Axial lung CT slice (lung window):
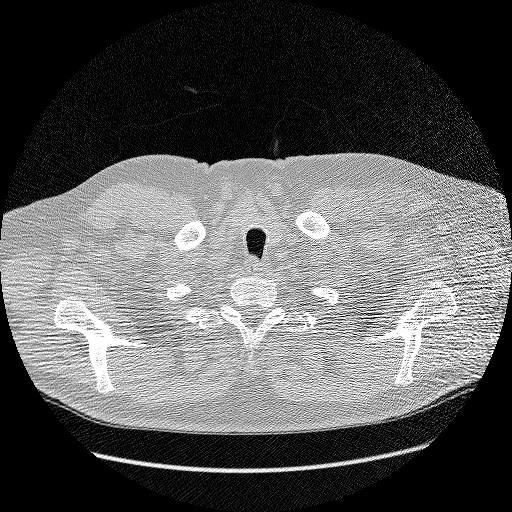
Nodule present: no